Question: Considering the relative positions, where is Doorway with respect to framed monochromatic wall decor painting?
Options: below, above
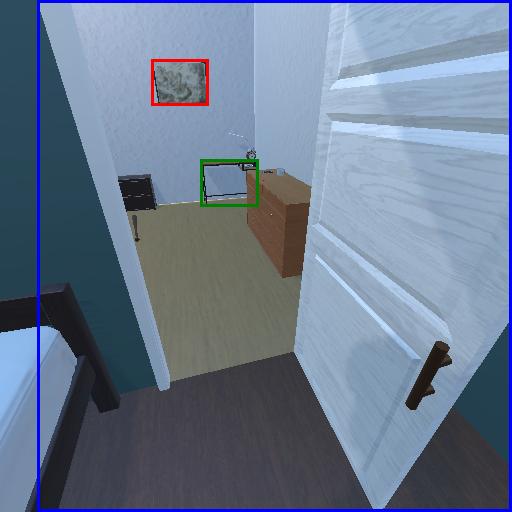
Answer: below